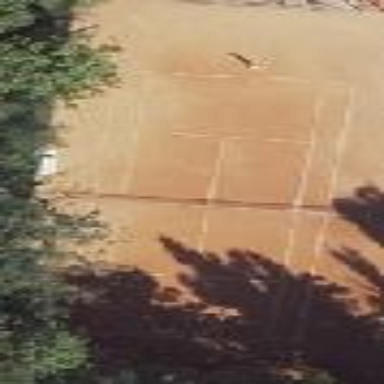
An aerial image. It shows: Clay tennis court on the leisure land pitch.